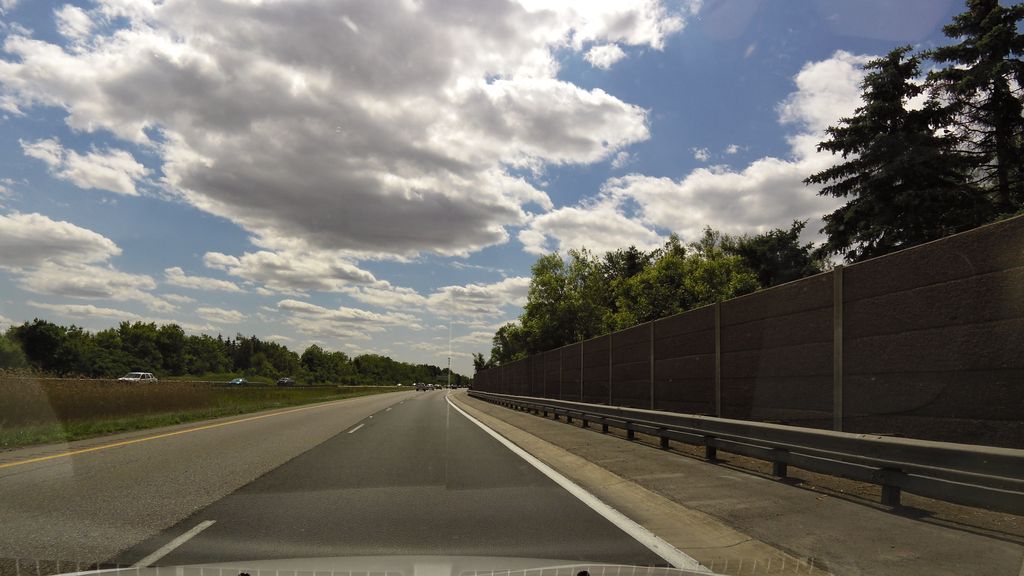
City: hamilton